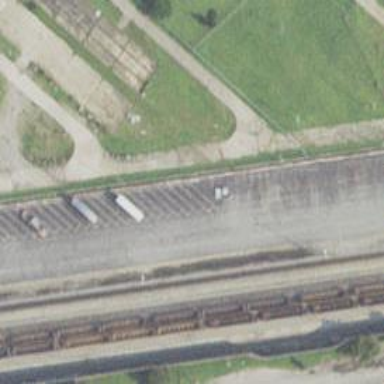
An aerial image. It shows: Railway level crossing.